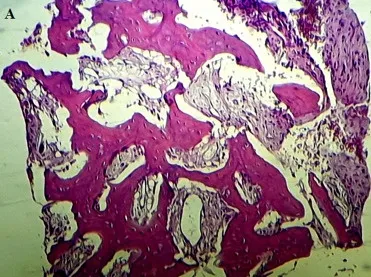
Hematoxylin-Eosin staining x200: Trabecular architecture of bone.
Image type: pathology (h&e)